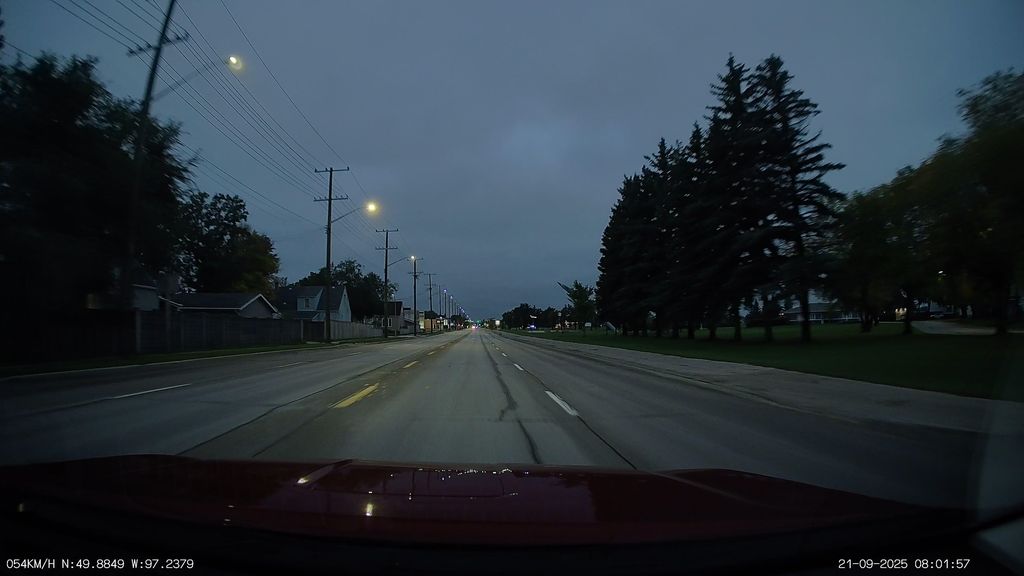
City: winnipeg